Field crop: maize
Growth stage: 2
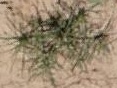
Species: salsola